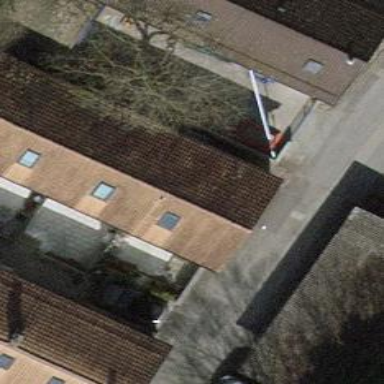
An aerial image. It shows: Semi-detached house.